Question: I have written an action method in the ReservationController class. To get this code to work I should move the GetCoreTab file to the Reservation folder. I do not want to do that since I give the path of the GetCoreTab file in the ReservationController class. I want to give the path, such that the code for the GetCoreTab method would work from the Reservation controller class.
Structure:

Code:
'''
public PartialViewResult GetCoreTab()
{
return PartialView("Tabs/GetCoreTab");
}
'''
HTML:
'''
<a href="<%= Url.Action("GetCoreTab", "Reservation") %>" class="a">
<b>
<div id="home" class="menu">
</div>
</b>
</a>
'''
Any ideas?
Thanks
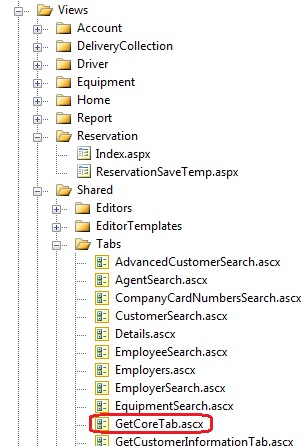
Answer: You could specify the path to the partial:
'''
public PartialViewResult GetCoreTab()
{
return PartialView("~/Views/Shared/Tabs/GetCoreTab.ascx");
}
'''